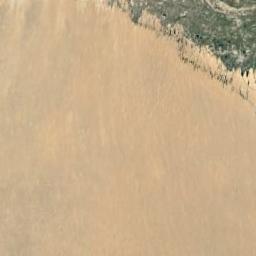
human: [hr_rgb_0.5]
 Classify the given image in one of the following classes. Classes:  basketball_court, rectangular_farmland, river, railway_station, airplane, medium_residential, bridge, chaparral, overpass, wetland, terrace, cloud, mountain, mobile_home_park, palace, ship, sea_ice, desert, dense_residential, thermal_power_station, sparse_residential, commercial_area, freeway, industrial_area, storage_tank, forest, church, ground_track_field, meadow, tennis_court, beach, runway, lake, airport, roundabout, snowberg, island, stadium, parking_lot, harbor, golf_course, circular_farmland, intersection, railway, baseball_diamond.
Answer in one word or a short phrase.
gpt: desert